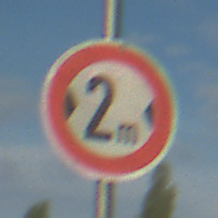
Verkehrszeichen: TatsaechlicheBreite2
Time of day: MorningAfternoon
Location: Outdoor (Suburban)
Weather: PartlyCloudy
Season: NotSpecified
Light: Natural